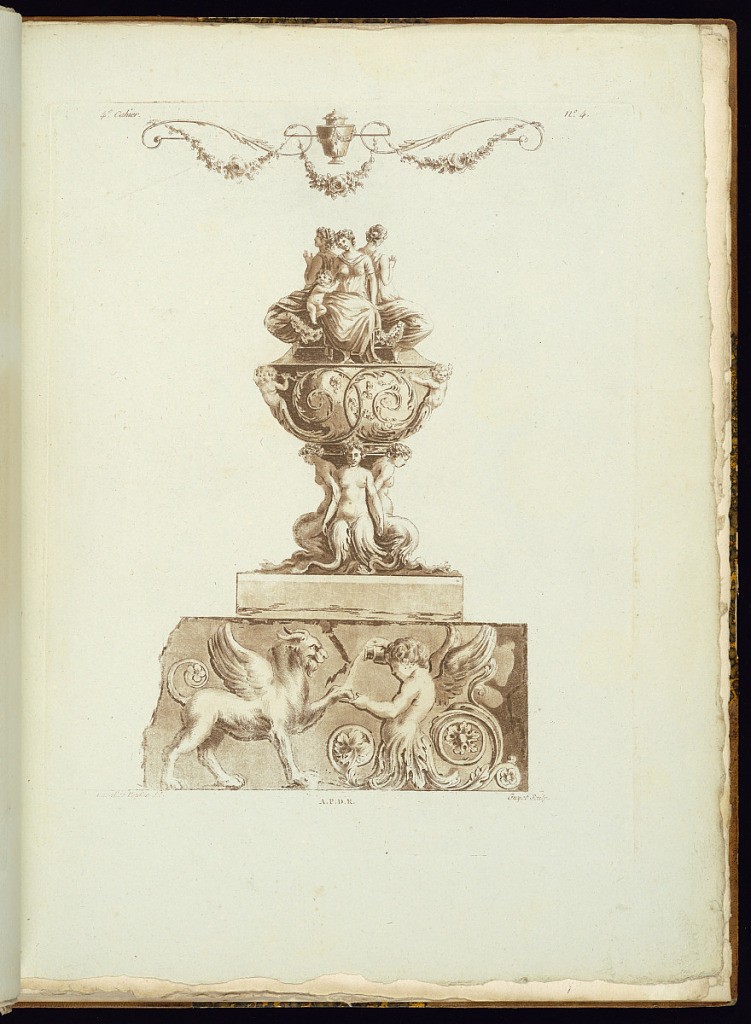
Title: Arabesque Ornament Design
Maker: Etienne de Lavallée, French, 1735 – 1802
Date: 1788
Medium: Aquatint and etching on laid paper
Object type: Print
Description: Arabesque ornament design featuring a lidded vase, with festoons of flowers above. Below a vase decorated with female figures on the lid, putti and scrolling acanthus leaves on the body, with mermaids as the foot of the vase, sitting on a base. The base is on a roughly cut stone decorated with a putto with scrolling acanthus leaves and rosettes for legs, pouring liquid over the paw of a mythological creature, part goat, part lion with wings, possibly a Chimera or Griffin. The plate is numbered and signed.